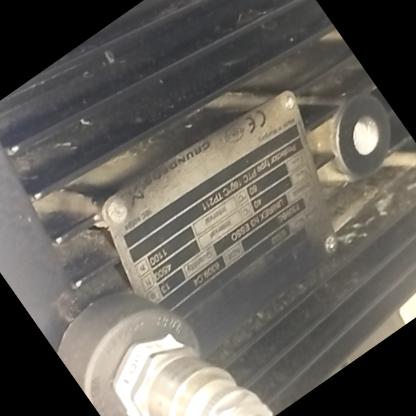
Klasa: tabliczka-znamionowa